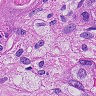
Metastatic tissue present: yes